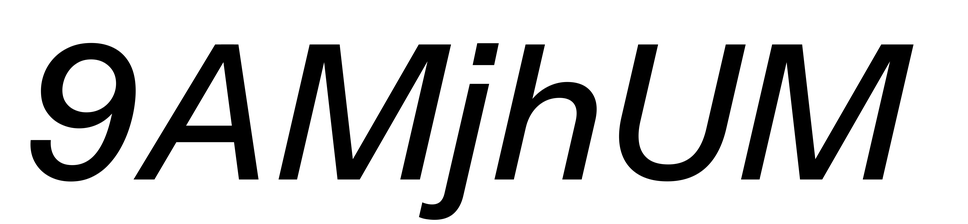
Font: InstrumentSans-Italic_Medium_Italic